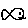
Label: fish